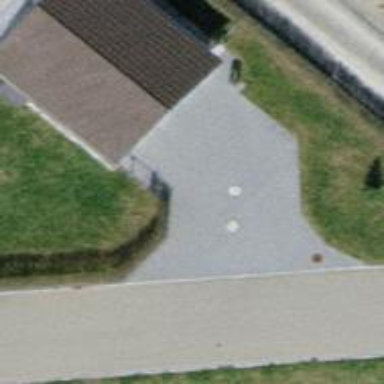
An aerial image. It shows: Group of garages.